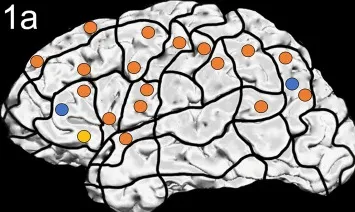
Case 1. Left panels show ON results, right panels AN results. Panels (A, B) nTMS stimulation sites that induced errors; no response and hesitations in orange, semantic errors in yellow and performance errors in blue.
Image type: radiology (ct)